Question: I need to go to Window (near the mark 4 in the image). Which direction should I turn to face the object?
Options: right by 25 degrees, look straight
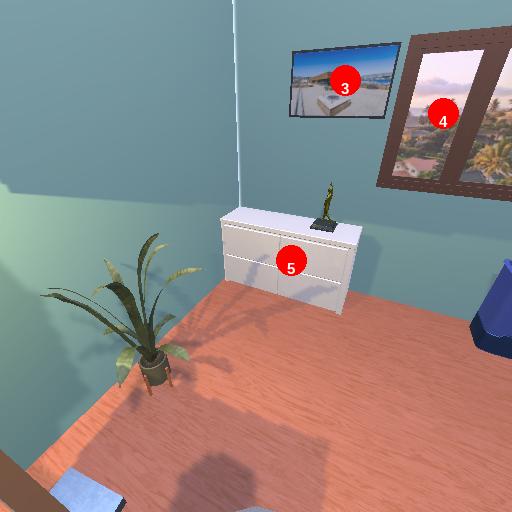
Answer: right by 25 degrees